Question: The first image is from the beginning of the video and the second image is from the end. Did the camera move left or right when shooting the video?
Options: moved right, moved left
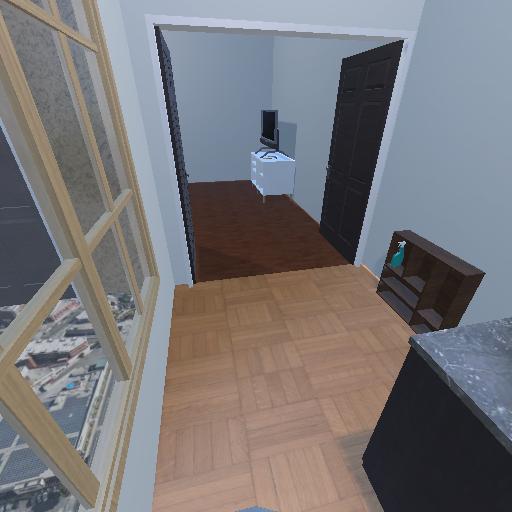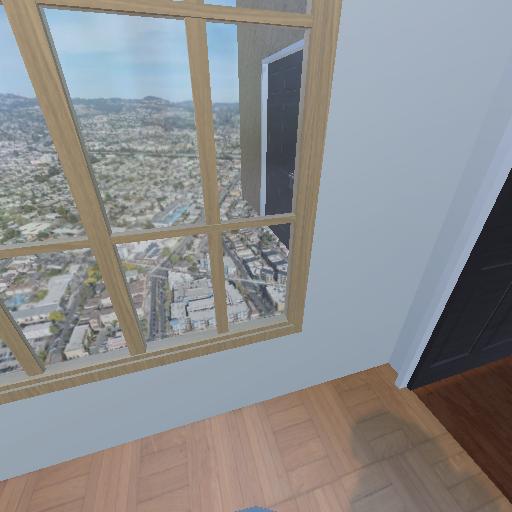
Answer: moved right